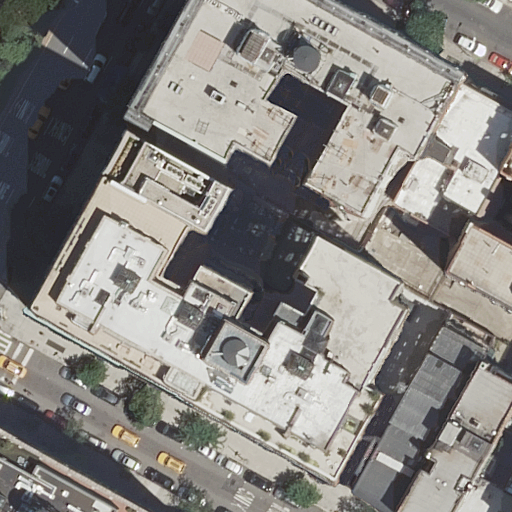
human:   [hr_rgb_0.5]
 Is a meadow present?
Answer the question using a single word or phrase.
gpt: no

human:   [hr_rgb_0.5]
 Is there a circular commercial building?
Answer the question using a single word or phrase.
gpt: no

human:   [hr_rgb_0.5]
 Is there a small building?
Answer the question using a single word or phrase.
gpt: yes

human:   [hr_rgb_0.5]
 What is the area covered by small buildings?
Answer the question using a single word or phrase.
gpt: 21m2

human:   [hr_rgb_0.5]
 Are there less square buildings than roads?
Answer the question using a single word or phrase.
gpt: yes

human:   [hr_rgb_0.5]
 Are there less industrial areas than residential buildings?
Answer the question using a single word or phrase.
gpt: yes

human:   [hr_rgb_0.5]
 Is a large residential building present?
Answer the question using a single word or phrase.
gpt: yes

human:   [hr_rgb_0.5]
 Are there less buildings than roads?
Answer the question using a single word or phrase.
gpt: no

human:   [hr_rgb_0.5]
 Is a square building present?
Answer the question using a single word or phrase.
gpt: no

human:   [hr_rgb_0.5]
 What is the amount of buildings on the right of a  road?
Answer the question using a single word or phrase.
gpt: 7

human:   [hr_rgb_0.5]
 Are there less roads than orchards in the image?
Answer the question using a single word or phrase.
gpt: no

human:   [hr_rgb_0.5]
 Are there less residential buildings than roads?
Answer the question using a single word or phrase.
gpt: no

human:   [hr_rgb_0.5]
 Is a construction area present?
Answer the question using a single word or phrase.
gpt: no

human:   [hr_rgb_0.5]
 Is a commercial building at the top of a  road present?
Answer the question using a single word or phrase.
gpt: no

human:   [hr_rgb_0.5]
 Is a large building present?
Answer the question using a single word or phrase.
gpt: yes

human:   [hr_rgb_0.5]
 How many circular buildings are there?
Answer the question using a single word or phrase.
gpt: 0

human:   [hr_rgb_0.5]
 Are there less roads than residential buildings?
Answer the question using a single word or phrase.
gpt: yes

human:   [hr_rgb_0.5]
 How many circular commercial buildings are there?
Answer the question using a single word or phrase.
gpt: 0

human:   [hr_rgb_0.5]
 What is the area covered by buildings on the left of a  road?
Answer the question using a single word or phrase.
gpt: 2614m2

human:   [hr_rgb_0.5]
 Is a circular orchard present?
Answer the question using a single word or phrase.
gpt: no

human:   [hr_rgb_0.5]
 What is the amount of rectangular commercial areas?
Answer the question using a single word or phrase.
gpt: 0

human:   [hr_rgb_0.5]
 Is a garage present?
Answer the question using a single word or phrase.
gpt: no

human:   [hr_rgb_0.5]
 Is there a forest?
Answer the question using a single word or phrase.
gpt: no

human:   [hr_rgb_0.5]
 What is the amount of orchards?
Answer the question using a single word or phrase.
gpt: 0

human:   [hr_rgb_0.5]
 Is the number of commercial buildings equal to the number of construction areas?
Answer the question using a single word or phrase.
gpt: yes

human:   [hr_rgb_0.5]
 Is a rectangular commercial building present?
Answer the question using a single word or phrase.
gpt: no

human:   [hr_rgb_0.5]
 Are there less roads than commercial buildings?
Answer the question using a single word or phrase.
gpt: no

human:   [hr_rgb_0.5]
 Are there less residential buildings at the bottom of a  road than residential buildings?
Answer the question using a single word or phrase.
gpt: yes

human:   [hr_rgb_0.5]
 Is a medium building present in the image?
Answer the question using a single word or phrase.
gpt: yes

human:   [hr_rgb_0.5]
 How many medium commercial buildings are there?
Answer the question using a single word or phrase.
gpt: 0

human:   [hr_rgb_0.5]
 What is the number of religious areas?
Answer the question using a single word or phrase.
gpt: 0

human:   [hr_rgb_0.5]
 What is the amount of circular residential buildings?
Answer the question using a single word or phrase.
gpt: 0

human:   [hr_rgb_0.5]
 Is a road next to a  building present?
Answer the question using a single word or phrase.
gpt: yes

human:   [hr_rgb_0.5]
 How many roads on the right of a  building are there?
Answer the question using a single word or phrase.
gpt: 3

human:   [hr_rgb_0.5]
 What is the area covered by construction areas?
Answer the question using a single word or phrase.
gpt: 0m2

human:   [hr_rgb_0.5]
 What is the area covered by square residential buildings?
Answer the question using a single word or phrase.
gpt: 0m2